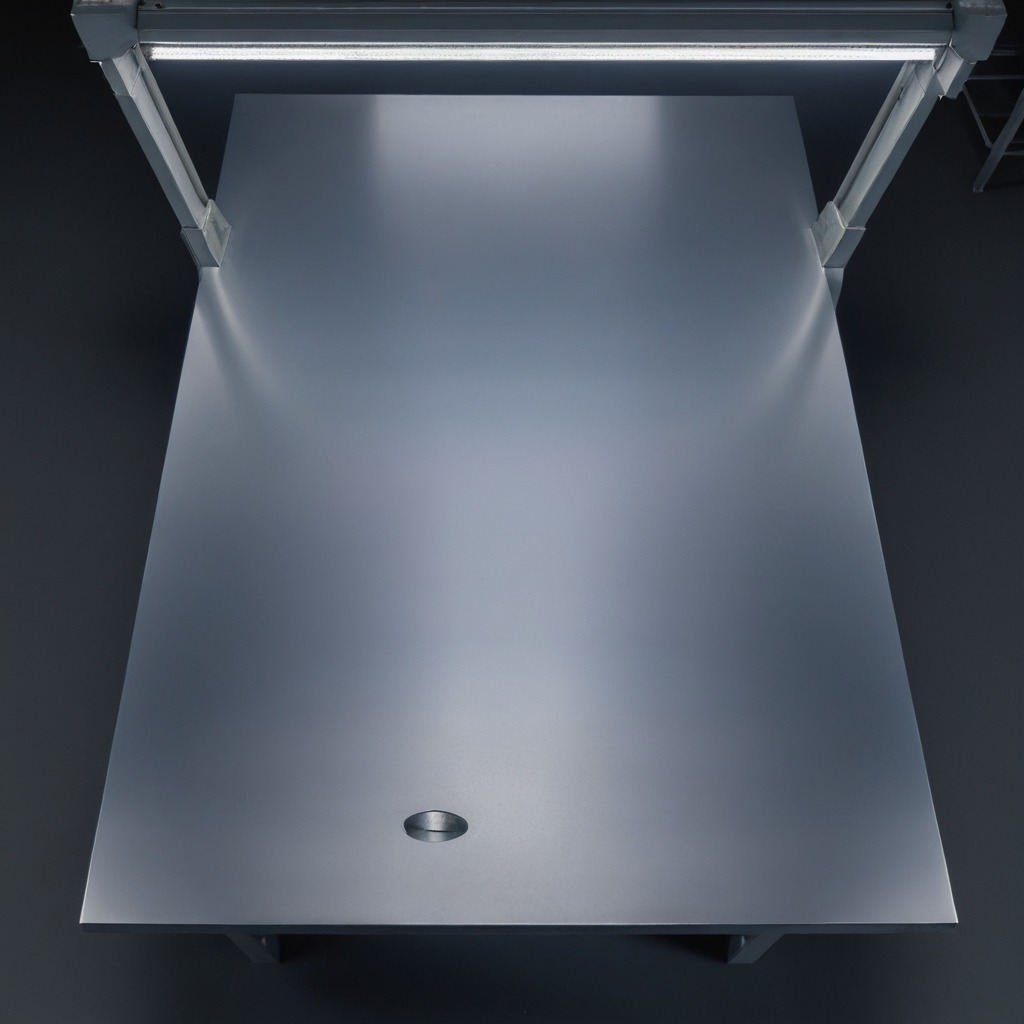
A flat metal washer is lying on the tabletop in the basement.